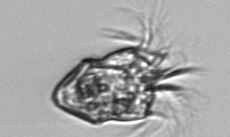
Label: Strombidium_inclinatum